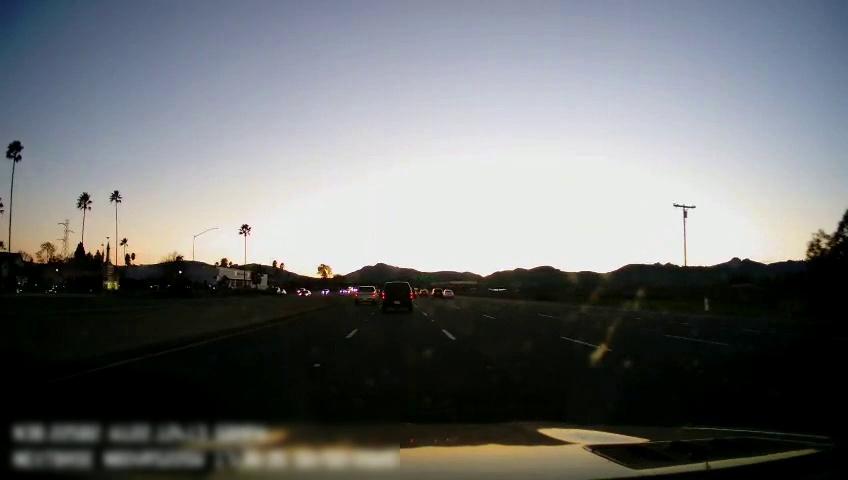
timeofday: Dusk/Dawn/Twilight
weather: Sunny
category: Drivable Space
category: Drivable Space
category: Vehicles | Car
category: Vehicles | Truck
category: Vehicles | Car
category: Vehicles | Car
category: Vehicles | SUV
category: Lanes | Alternate Lane
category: Lanes | Current Lane
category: Lanes | Current Lane
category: Lanes | Alternate Lane
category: Lanes | Alternate Lane
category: Lanes | Alternate Lane